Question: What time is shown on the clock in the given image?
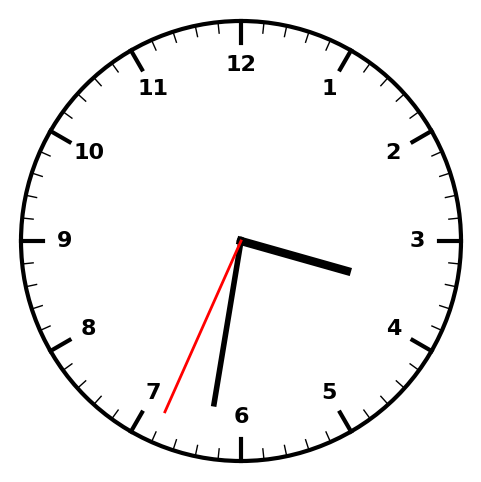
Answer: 03:31:34